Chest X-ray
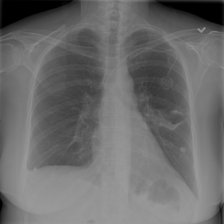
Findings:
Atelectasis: negative
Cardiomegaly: negative
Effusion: negative
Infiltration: negative
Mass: negative
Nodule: negative
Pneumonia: negative
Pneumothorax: negative
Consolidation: negative
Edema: negative
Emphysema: negative
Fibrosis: negative
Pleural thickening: negative
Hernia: negative